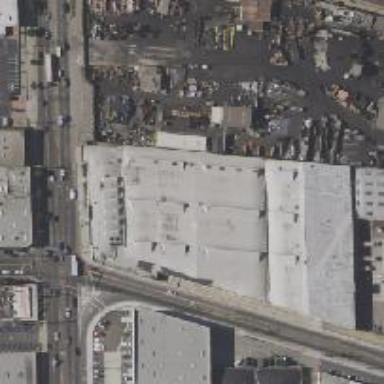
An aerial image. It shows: Warehouse.